Field crop: tomato
Growth stage: 2
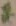
Species: solanum